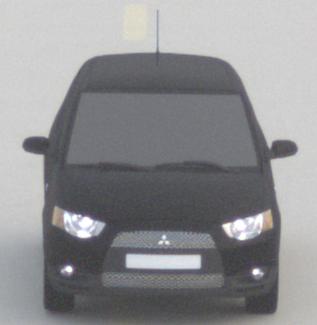
Make: Mitsubishi
Model: Colt 1.1
Detailed model: Colt (VI)
Model produced from: 2008/11
Model produced until: 2010/10
Doors: 3
Color: black
Road condition: dry road
Daytime: morning or afternoon
Contrast: low contrast